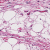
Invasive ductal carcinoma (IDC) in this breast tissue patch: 1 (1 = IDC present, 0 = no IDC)